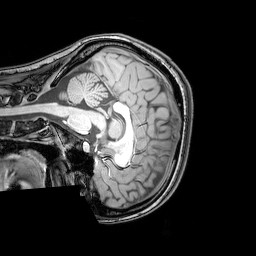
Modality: T1w
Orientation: sagittal
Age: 22
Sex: female
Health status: healthy
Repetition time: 0.081 s
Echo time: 0.037 s